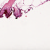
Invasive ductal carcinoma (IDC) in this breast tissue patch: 0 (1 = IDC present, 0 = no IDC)